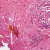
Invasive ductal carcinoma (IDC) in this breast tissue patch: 0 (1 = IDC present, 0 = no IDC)